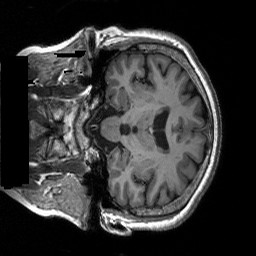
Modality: T1w
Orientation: coronal
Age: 66
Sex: female
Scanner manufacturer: siemens
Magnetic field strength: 3 T
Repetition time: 2.5 s
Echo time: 0.00248 s